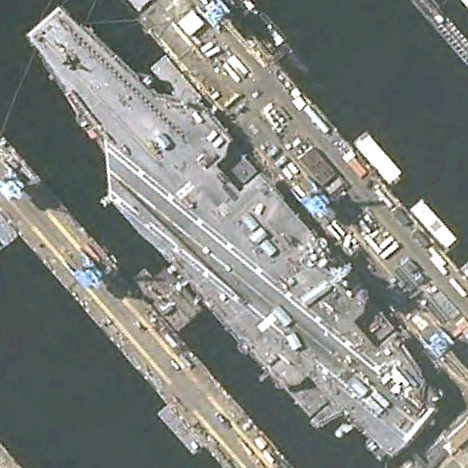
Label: aircraft_carrier